Question: The following figure

Is generated with this code
'''
library(gplots)
setwd("~/Desktop/");
data <- read.table(file='http://pastebin.com/raw.php?i=ZaGkPTGm',
header=TRUE, row.names=1)
mat <- as.matrix(data[,-1])
z <- t(scale(t(mat)))
# set custom distance and clustering functions
hclustfunc <- function(x) hclust(x, method="complete")
distfunc <- function(x) dist(x,method="maximum")
# obtain the clusters
fit <- hclustfunc(distfunc(z))
clusters <- cutree(fit, 5)
# require(gplots)
pdf(file='heatmap.pdf', height=50, width=90)
heatmap.2(z, trace='none', dendrogram='row', Colv=F, scale='row',
hclust=hclustfunc, distfun=distfunc, col=greenred(256), symbreak=T,
margins=c(10,20), keysize=0.5, labRow=data$Gene.symbol,
lwid=c(1,0.05,1), lhei=c(0.03,1), lmat=rbind(c(5,0,4),c(3,1,2)),
RowSideColors=as.character(clusters))
dev.off()
'''
What I'm to do is to reduce the gap between the dendrogram and the rowside color of the heatmap.
How can I achieve that?
The only requirement is that the dimension of the dendrogram and paper size must be kept as it is.
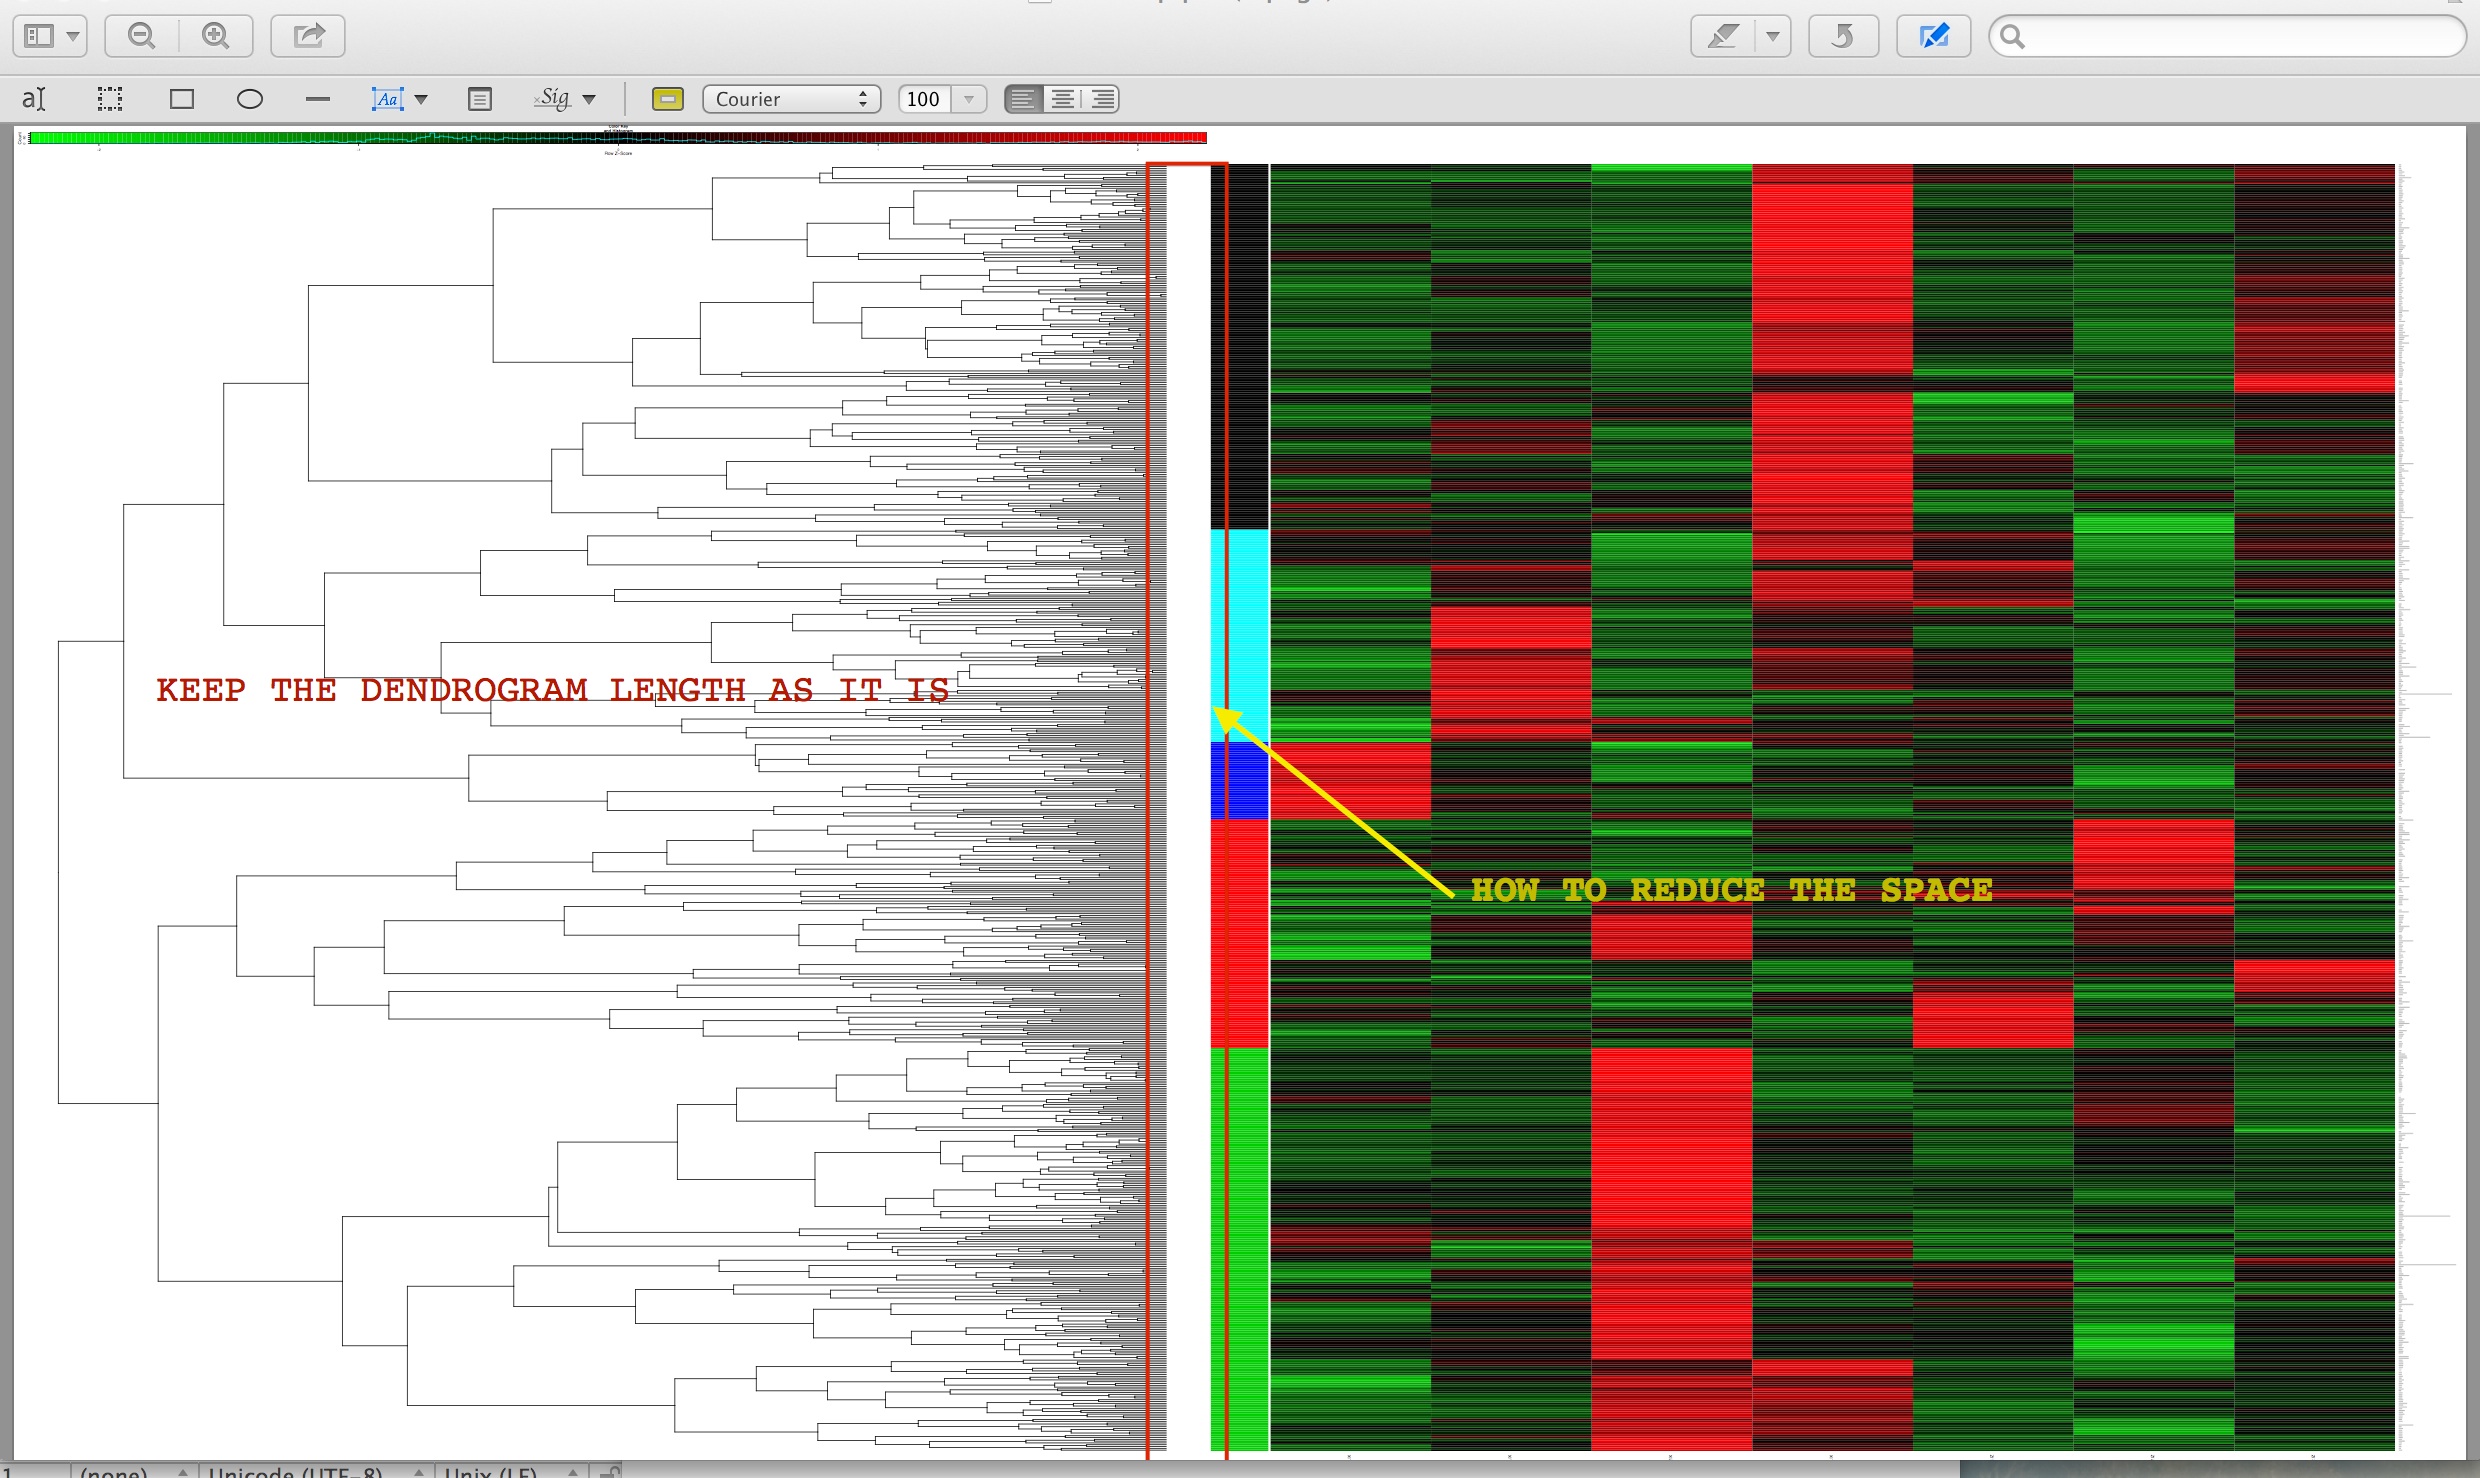
Answer: One solution is to adjust globally the x-axis so that it fits the data range:
'''
par(xaxs="i")
heatmap.2(z, trace='none', dendrogram='row', Colv=F, scale='row',
hclust=hclustfunc, distfun=distfunc, col=greenred(256), symbreak=T,
margins=c(10,20), keysize=0.5, labRow=data$Gene.symbol,
lwid=c(1,0.05,1), lhei=c(0.03,1), lmat=rbind(c(5,0,4),c(3,1,2)),
RowSideColors=as.character(clusters))
'''